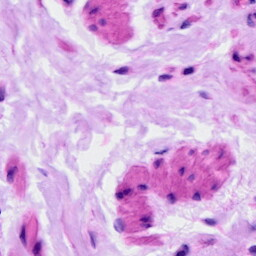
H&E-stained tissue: Ovarian